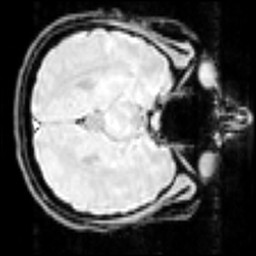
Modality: inplaneT1
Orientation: axial
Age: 20
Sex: male